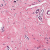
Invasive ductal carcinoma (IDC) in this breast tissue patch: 0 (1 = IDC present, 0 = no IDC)